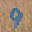
Label: 9